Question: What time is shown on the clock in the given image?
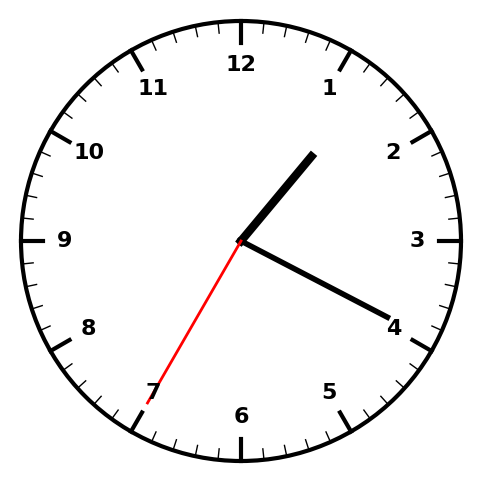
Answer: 01:19:35